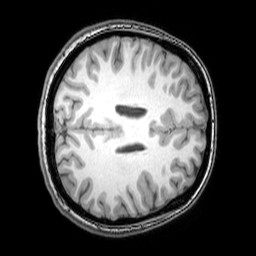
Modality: T1w
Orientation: axial
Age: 23
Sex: female
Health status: healthy
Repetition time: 0.081 s
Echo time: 0.037 s